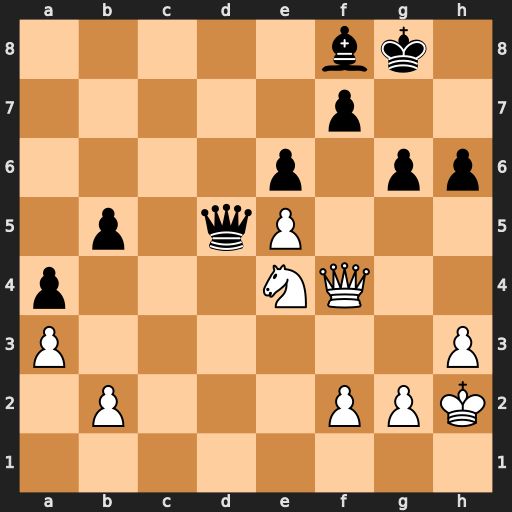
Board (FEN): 5bk1/5p2/4p1pp/1p1qP3/p3NQ2/P6P/1P3PPK/8
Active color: w
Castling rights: -
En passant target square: -
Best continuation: Nf6+ Kg7 Nxd5